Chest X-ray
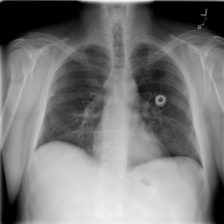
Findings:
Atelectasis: negative
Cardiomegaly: negative
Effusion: negative
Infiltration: positive
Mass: negative
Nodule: negative
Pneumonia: negative
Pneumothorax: negative
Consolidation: negative
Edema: negative
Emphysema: negative
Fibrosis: negative
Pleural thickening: negative
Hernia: negative